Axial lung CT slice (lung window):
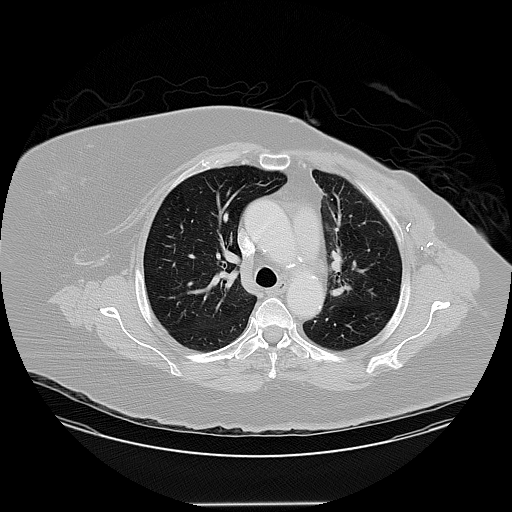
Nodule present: no